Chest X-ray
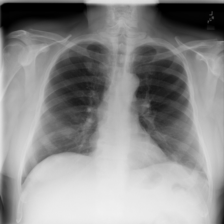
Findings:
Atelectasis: positive
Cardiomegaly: negative
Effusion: negative
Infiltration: negative
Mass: negative
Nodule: negative
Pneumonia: negative
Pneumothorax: negative
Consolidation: negative
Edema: negative
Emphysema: negative
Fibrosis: negative
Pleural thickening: negative
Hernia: negative